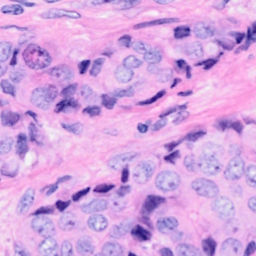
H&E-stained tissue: Breast